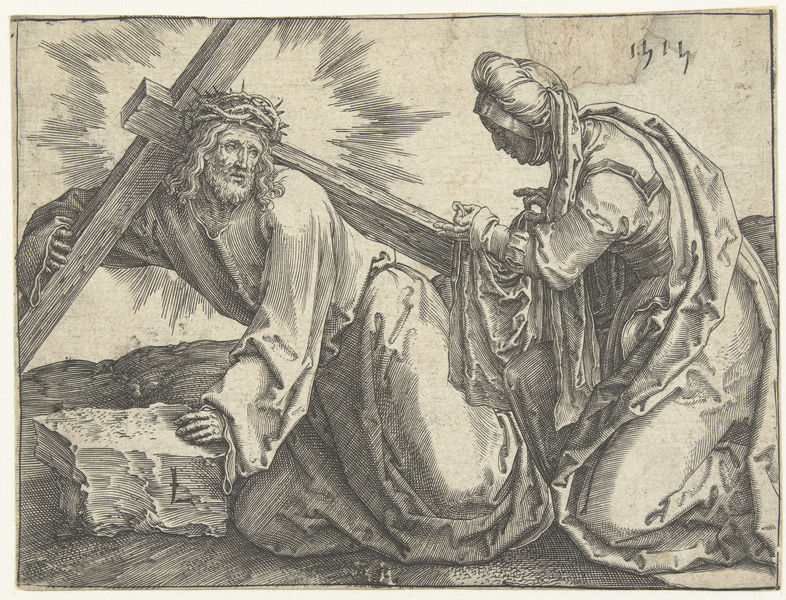
Titel: Kruisdraging
Künstler: Lucas van Leyden
Standort: Amsterdam
Institution: Rijksmuseum
Schlagwörter: gott, mann, männer, tuch, bart, falten, stein, hände, haare, stoff, krone, rast, fallen, kreuz, holzstich, knien, trost, heiligenschein, christus, jesus, fall, dürer, heilig, veronika, turban, dornenkrone, dornenkranz, golgatha, kreuzweg, zusammenbruch, kruzigung, heilige veronika, 1515, 1414, schweißtiuch